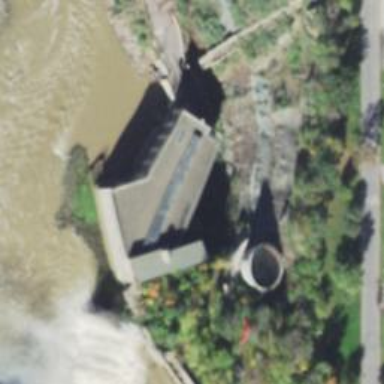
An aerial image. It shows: Hydro power generator.